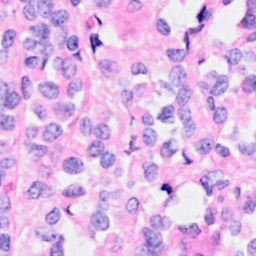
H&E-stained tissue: Breast